Question: For the life of me I cannot figure this out. I am working Xcode for Mountain Lion. I am having trouble adding NSView to an NSSplit View in my main NSWindow. My split view works as expected although when I add another view to it the view covers the bottom bar of my window this is not the behavior I want.

I have attached this photo to give an idea of what i'm dealing with. I understand that the origin (0,0) is the bottom left of any view although what I am wanting to happen is for the view to fill the split view and resize without having to manually resize the views ,and not overlap the bottom bar. Please any help would be great.
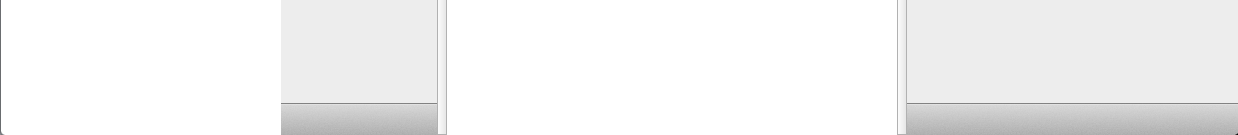
Answer: I figured it out it seems the new dev library require you to use layout constraints. Here is my code if anyone is having the same problem.
'''
- (void)applicationDidFinishLaunching:(NSNotification *)aNotification
{
NSView * contentView = [window contentView];
splitViewController = [[MainSplitViewController alloc]initWithNibName:@"MainSplitViewController" bundle:[NSBundle mainBundle]];
NSView * subView = splitViewController.view;
[subView setTranslatesAutoresizingMaskIntoConstraints:NO];
[contentView addSubview:splitViewController.view];
NSDictionary *views = NSDictionaryOfVariableBindings(subView);
[contentView addConstraints:
[NSLayoutConstraint constraintsWithVisualFormat:@"H:|[subView]|"
options:0
metrics:nil
views:views]];
[contentView addConstraints:
[NSLayoutConstraint constraintsWithVisualFormat:@"V:|[subView]-32-|"
options:0
metrics:nil
views:views]];
[window setContentBorderThickness:32.0 forEdge:NSMinYEdge];
[window autorecalculatesContentBorderThicknessForEdge:NSMinYEdge];
// Insert code here to initialize your application
}
'''